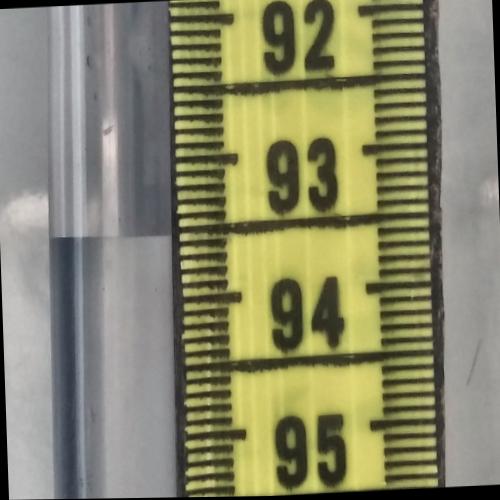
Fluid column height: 93.5 cm